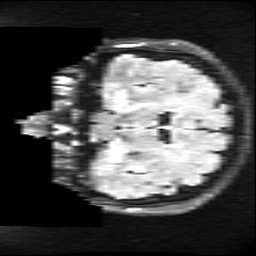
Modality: FLAIR
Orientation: coronal
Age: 52
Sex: female
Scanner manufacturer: ge
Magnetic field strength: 3 T
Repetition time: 11 s
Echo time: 0.1497 s